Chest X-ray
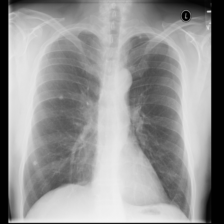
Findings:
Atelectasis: negative
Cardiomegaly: negative
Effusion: negative
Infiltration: negative
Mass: negative
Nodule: negative
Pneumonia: negative
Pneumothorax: negative
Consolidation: negative
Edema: negative
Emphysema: negative
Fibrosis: negative
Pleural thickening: negative
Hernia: negative